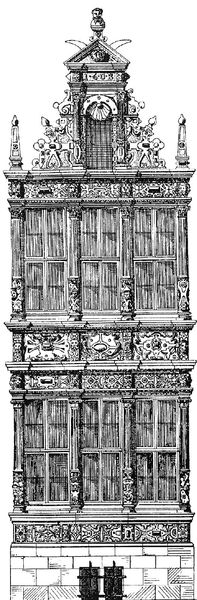
Titel: Utlucht (Auslucht) eines Bürgerhauses in Hameln
Standort: Hameln, Ritterstr.1 (EU - D - NRW)
Schlagwörter: weiß, fenster, schwarz, skizze, säulen, tür, zeichnung, dach, gebäude, haus, architektur, spitze, bild, gitter, kirche, front, gotik, renaissance, turm, ranken, ansicht, fassade, türen, giebel, mauer, ziegel, läden, pilaster, figuren, schmal, ornamente, uhr, dünn, hoch, tor, nische, dom, mauerwerk, entwurf, kapitelle, tore, statuen, muschel, verzierungen, aufriss, hausfront, fundament, neugotik, köln, mainz, luken